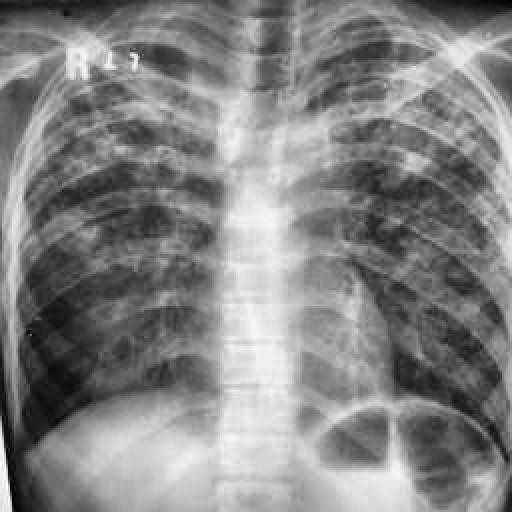
Finding: TUBERCULOSIS